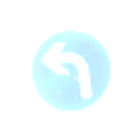
Verkehrszeichen: VorgeschriebeneFahrtrichtungLinks
Umgebung: Outdoor, Urban
Tageszeit: Night
Wetter: PartlyCloudy
Licht: Artificial
Jahreszeit: NotSpecified
Kontrast: HighContrast